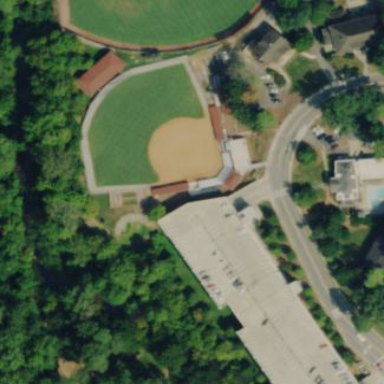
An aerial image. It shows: Baseball pitch for leisure and sports activities.